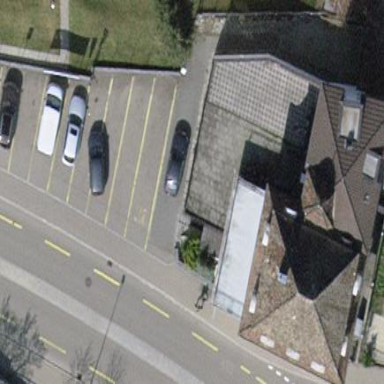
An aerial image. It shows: Building that serves as bar.